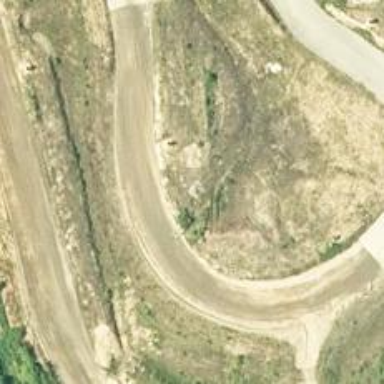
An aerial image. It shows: Raceway for motor sports.